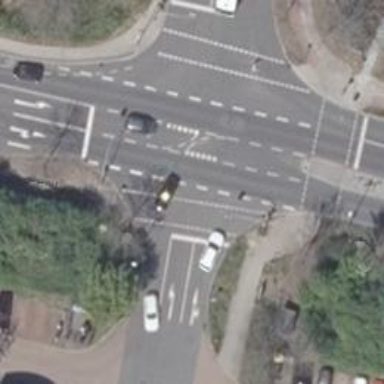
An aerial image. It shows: Road with traffic signals.